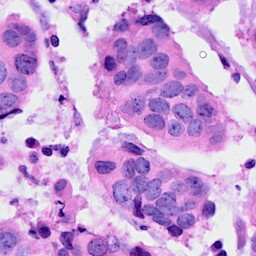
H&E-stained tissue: Breast